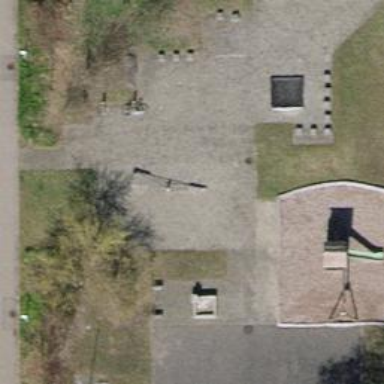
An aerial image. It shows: Seesaw in the playground.